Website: walmart
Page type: account-selection
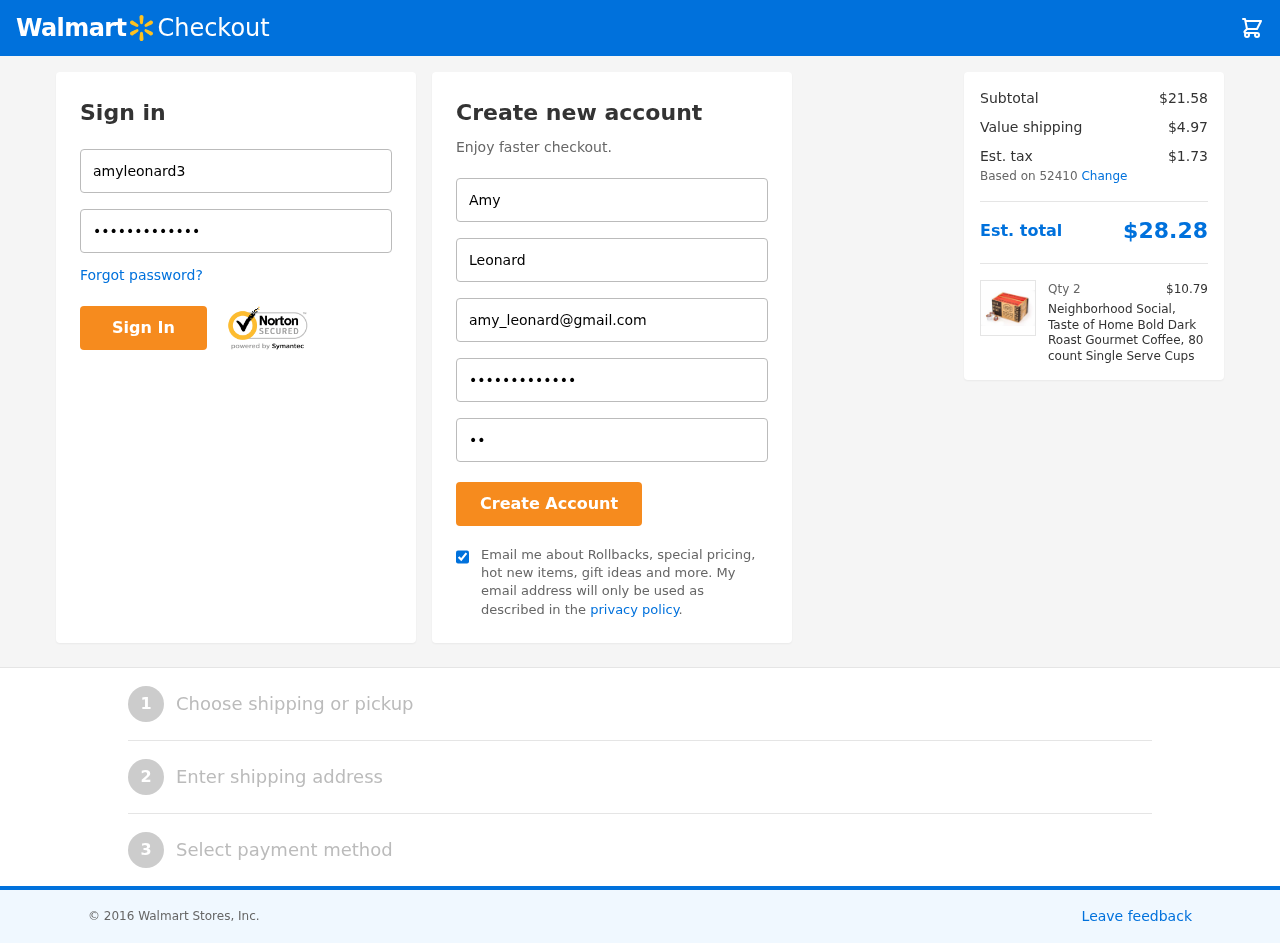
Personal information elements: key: PII_EMAIL
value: amy_leonard@gmail.com
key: PII_FIRSTNAME
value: Amy
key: PII_LASTNAME
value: Leonard
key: PII_LOGIN_USERNAME
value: amyleonard3
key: PII_POSTCODE
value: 52410
Product elements: key: PRODUCT1_NAME
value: Neighborhood Social, Taste of Home Bold Dark Roast Gourmet Coffee, 80 count Single Serve Cups
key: PRODUCT1_PRICE
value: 10.79
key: PRODUCT1_QUANTITY
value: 2
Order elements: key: ORDER_SUBTOTAL
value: $21.58
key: ORDER_SHIPPING_COST
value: $4.97
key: ORDER_TAX
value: $1.73
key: ORDER_TOTAL
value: $28.28